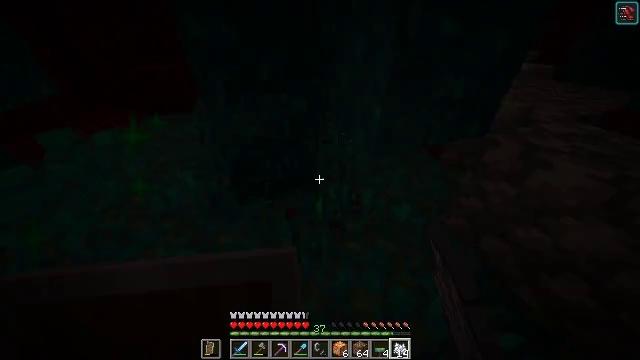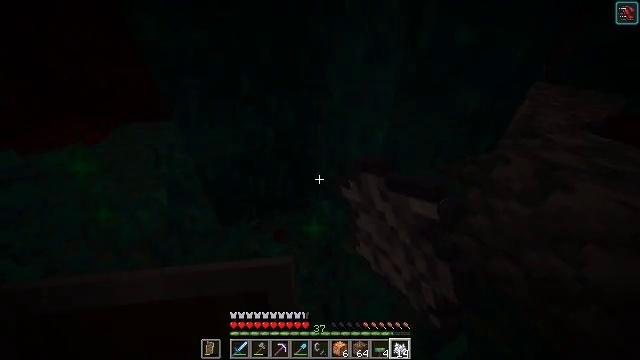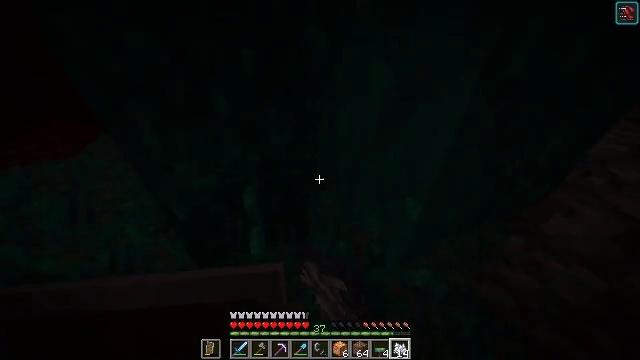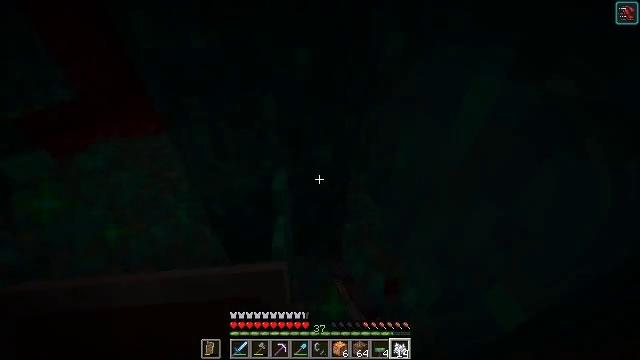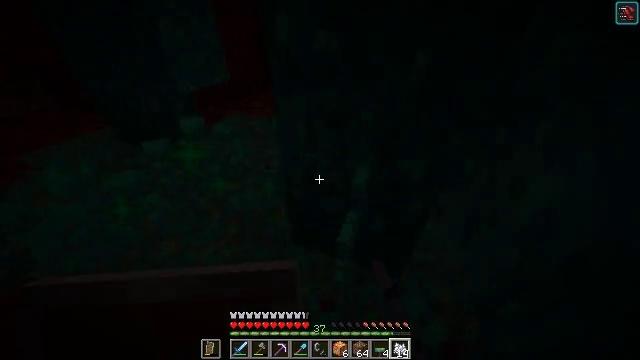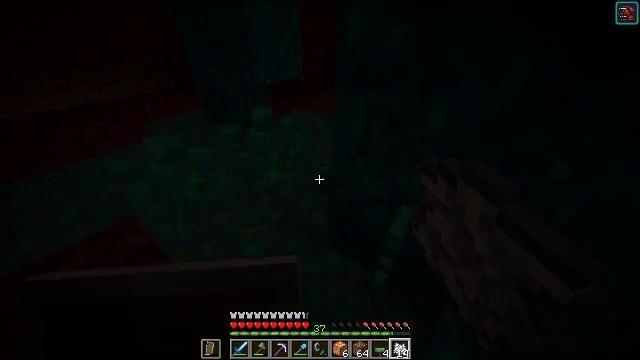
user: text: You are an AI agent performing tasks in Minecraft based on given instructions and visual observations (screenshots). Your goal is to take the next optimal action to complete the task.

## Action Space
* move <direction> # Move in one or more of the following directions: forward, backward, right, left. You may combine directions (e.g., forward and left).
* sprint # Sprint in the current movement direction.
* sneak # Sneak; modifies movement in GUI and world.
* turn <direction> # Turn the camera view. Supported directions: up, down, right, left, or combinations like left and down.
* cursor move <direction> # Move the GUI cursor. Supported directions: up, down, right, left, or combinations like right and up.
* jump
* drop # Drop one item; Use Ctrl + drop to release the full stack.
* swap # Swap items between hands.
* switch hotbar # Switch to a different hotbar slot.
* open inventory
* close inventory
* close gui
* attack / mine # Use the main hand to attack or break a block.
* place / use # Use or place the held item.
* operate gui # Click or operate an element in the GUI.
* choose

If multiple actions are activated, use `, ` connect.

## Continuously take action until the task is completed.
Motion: motion action
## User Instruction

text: Gather warped roots in the Nether.
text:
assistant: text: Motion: move forward, turn right, attack / mine
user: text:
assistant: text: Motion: move forward, attack / mine
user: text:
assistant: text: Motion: turn left, attack / mine
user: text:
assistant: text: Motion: turn left, attack / mine
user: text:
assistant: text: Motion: turn left, attack / mine
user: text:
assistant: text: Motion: attack / mine